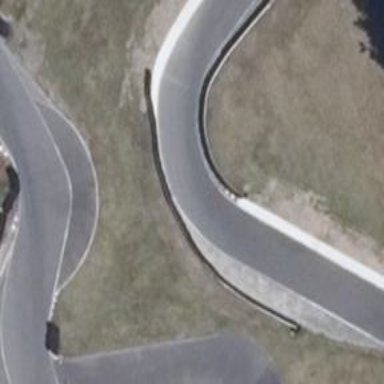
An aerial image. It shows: Karting raceway road for racing enthusiasts.